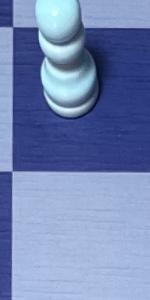
Label: Empty